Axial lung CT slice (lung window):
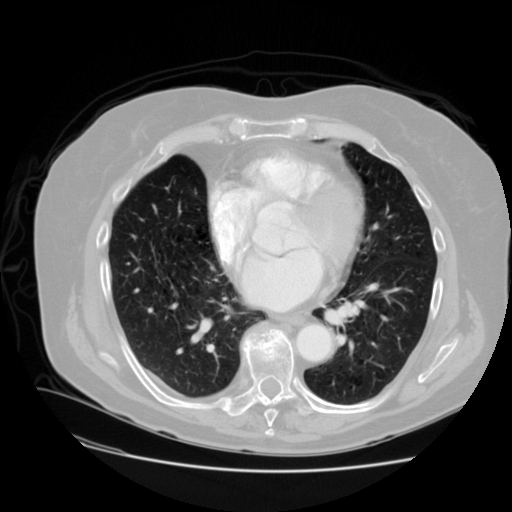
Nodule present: no